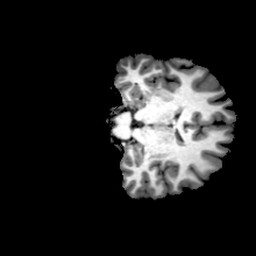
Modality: T1w
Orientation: coronal
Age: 18
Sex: male
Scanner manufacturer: philips
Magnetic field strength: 3 T
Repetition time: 0.0082 s
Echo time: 0.0037 s